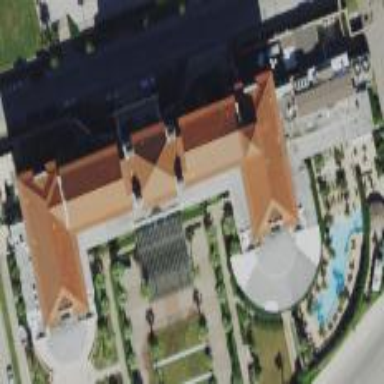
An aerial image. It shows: Hotel building.